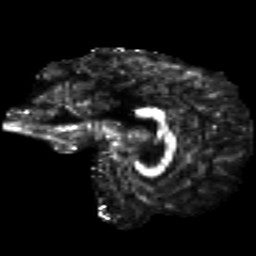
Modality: FA
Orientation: sagittal
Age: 23
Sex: male
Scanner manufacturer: siemens
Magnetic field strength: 3 T
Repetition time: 8.8 s
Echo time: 0.085 s